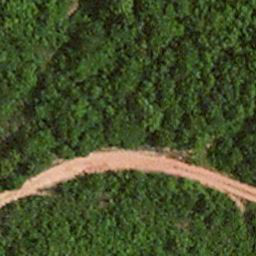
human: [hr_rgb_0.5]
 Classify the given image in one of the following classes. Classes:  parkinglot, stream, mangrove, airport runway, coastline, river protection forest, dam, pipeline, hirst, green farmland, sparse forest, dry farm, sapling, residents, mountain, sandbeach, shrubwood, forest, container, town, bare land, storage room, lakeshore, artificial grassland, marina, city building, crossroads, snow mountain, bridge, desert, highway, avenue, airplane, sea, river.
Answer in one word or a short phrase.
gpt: avenue